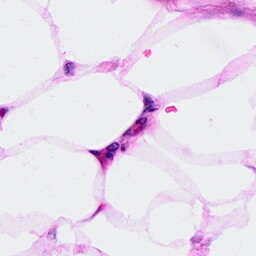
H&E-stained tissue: Breast